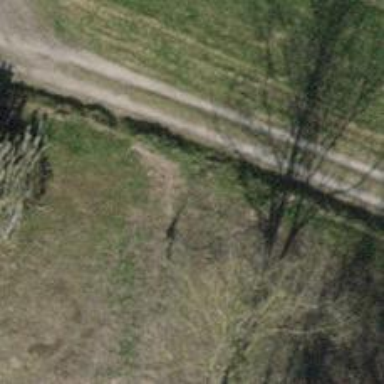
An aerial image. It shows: Unpaved path.